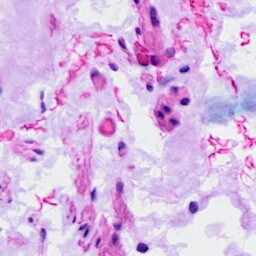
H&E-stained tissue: Ovarian